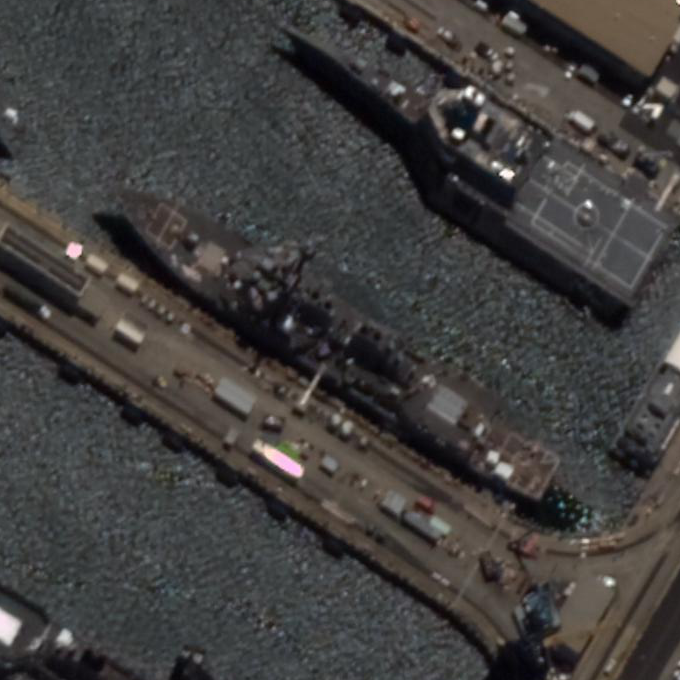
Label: destroyer